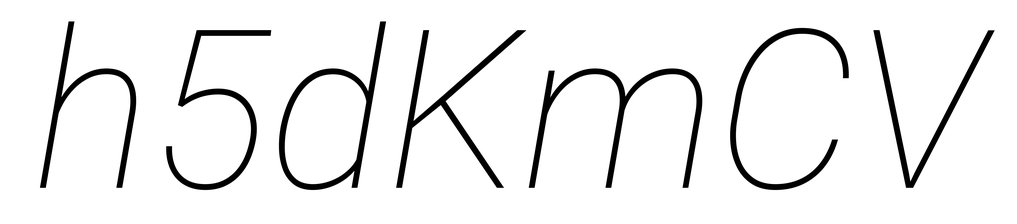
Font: Roboto-Italic_Thin_Italic